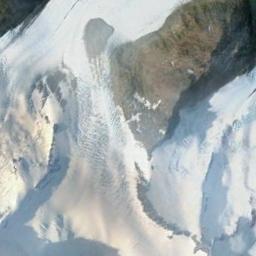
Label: snowberg